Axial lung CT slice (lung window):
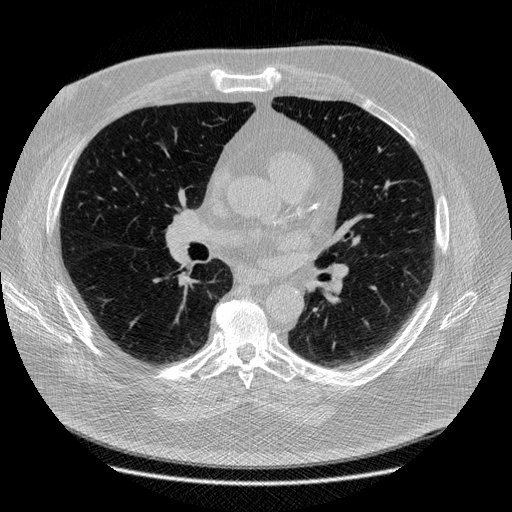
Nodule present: no